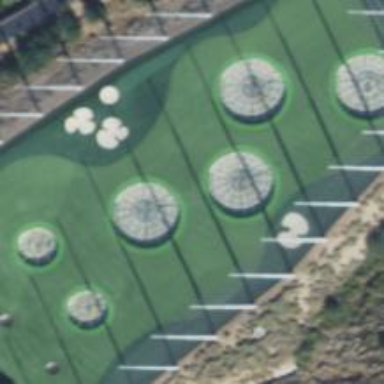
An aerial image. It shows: Grassy area designated for driving range golf.